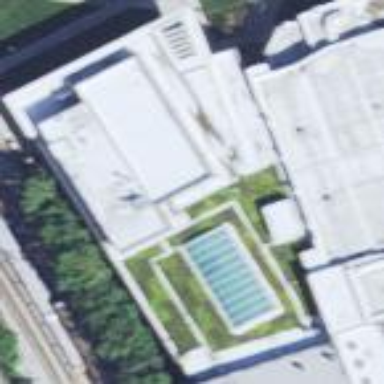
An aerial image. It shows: University building.